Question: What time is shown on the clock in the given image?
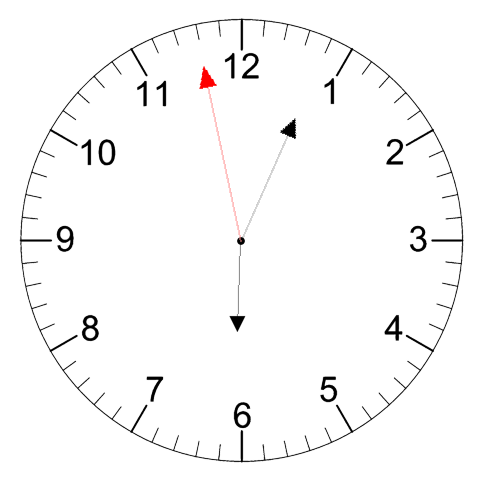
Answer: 06:03:58